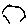
Label: hexagon